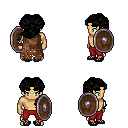
a pixel art fantasy rpg character, male body template, human, tanned skin, brown tattered cape, red pants, black princess hairstyle, ghillies, shield, four views (front, back, left, right), 2x2 character sprite sheet, small pixel art, hard edges, no anti-aliasing